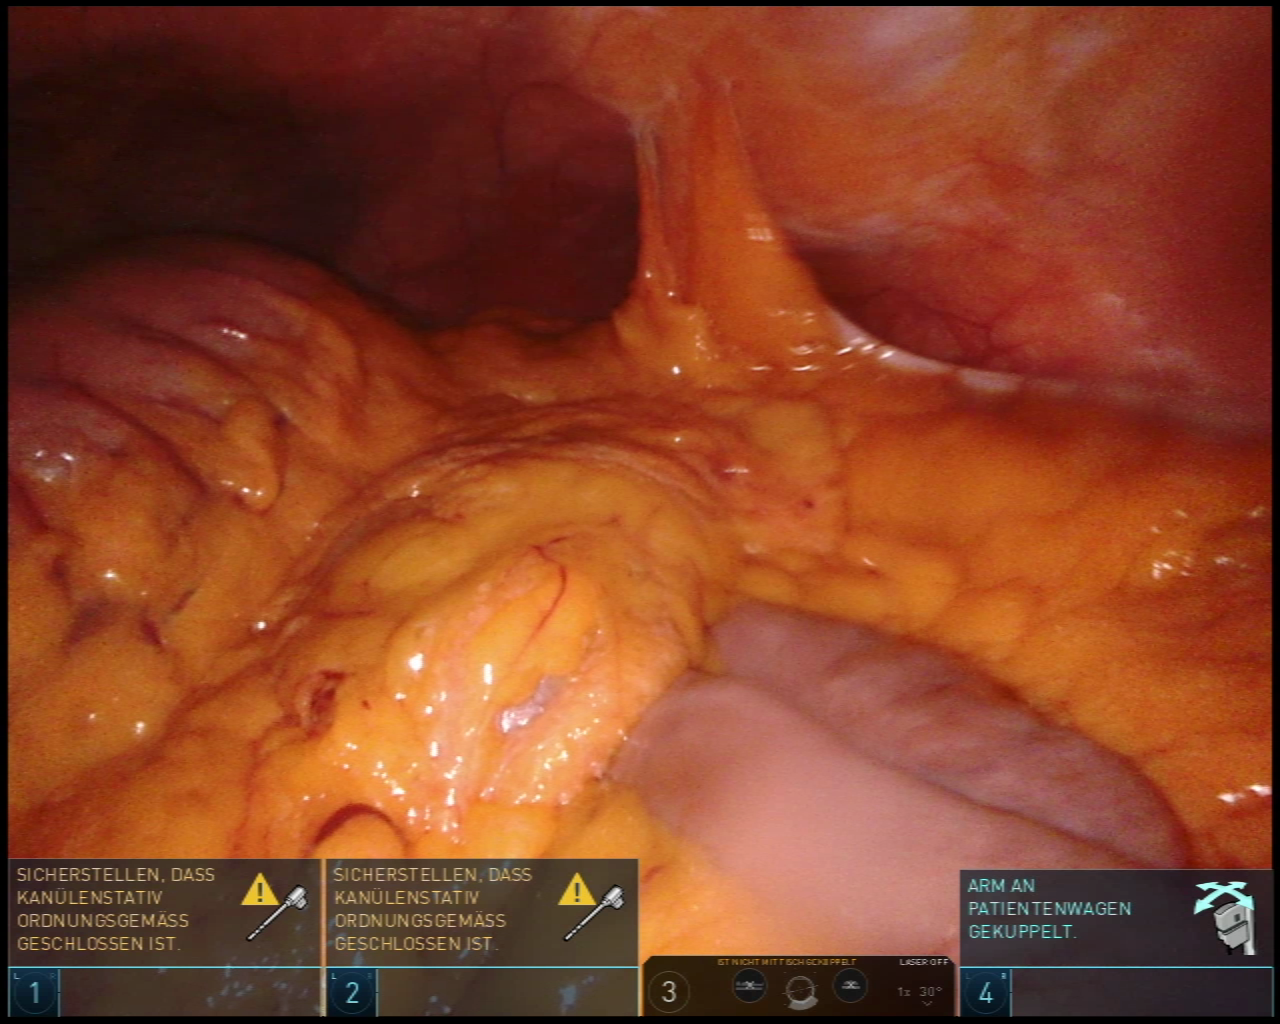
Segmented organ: stomach
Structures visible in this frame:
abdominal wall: yes
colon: yes
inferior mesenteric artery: no
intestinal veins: no
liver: no
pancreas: no
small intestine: yes
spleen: no
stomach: yes
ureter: no
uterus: no
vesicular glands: no